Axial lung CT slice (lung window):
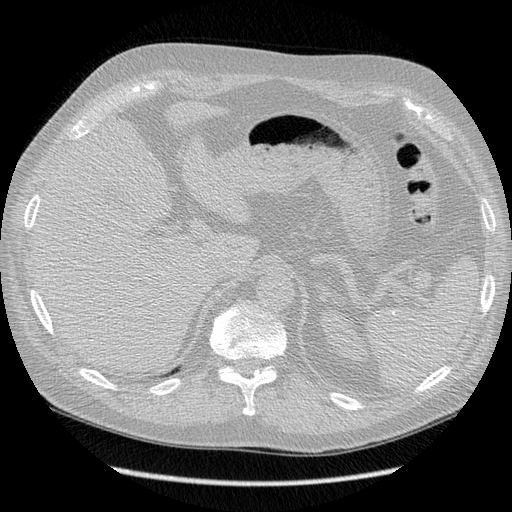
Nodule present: no